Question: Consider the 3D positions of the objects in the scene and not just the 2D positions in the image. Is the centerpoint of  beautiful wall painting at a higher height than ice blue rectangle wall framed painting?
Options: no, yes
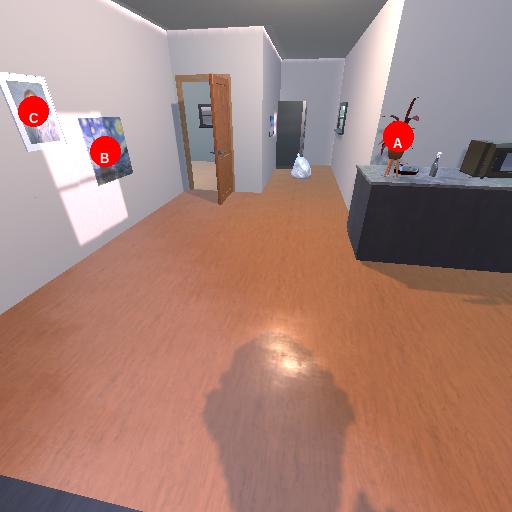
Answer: no